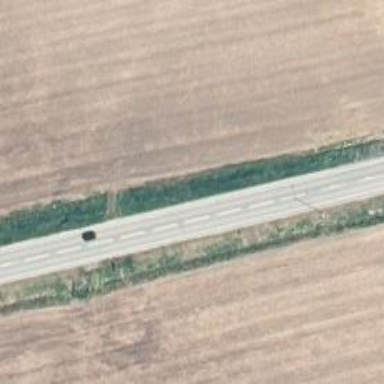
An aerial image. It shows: Asphalt trunk highway.